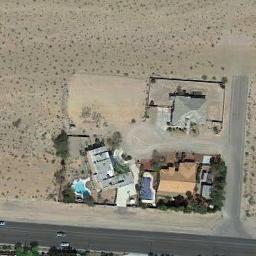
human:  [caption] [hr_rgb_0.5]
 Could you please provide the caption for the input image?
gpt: There are  several cars on the road next to the sparse residential .

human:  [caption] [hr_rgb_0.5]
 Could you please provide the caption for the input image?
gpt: Several houses and a clearing in a sparse residential area .

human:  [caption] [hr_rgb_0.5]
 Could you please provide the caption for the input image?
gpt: The sparse residential is on the bare land next to a road .

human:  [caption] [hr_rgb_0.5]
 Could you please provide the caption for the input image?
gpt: There are three residential areas on the desert, Two of them with swimming pools .

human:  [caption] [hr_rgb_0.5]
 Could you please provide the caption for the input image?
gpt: A sparse residential area with several buildings beside a road .